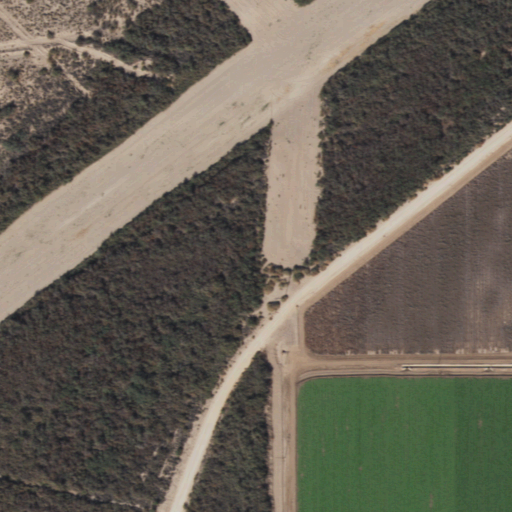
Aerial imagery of valley in Arizona named Mohawk Valley containing woody wetlands, cultivated crops, open water, shrub, open development, herbaceous wetlands, low intensity development, and medium intensity development